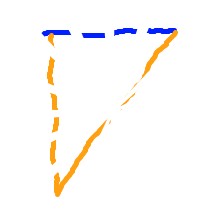
Shape: triangle